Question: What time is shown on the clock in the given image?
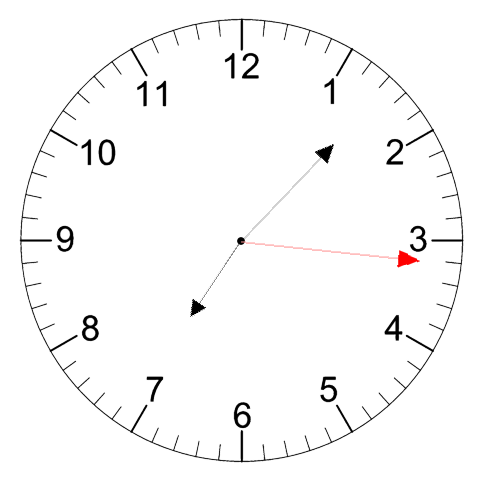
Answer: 07:07:16